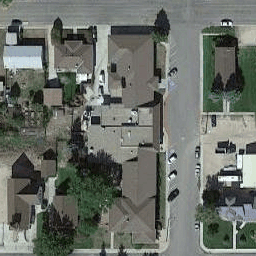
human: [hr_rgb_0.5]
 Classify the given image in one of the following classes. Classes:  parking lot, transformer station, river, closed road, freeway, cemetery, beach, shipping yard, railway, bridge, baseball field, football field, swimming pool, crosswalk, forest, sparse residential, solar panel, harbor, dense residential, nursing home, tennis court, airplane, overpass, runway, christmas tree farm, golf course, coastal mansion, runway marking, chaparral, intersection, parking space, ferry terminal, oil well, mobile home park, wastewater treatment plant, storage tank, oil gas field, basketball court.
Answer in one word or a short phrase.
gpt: nursing home